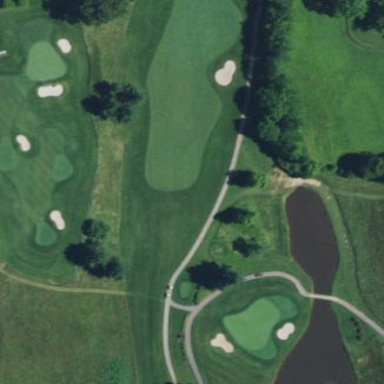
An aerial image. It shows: Golf fairway surrounded by grass.